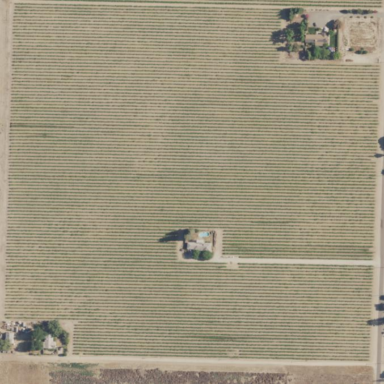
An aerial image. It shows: Beautiful vineyard in the countryside.